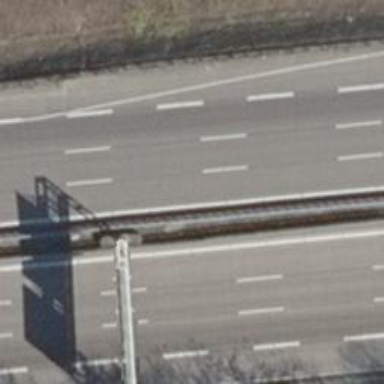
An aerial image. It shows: Concrete motorway.